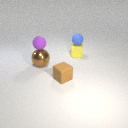
large brown metal sphere to the left of small yellow rubber cube